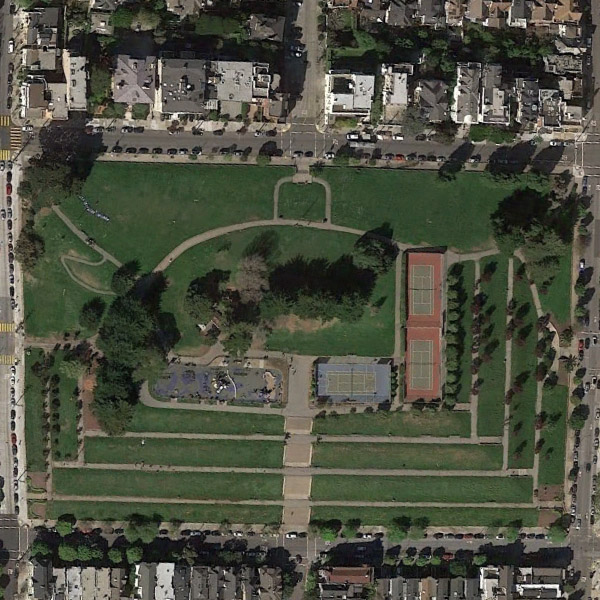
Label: Square